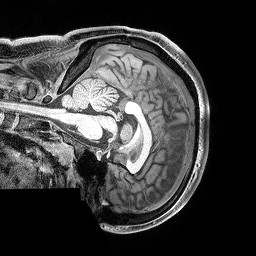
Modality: T1w
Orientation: sagittal
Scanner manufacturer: siemens
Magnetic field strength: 3 T
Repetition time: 2.53 s
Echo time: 0.00311 s